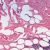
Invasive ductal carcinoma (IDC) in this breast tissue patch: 1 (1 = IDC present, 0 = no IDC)